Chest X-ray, AP view. Patient: 57 years old, sex M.
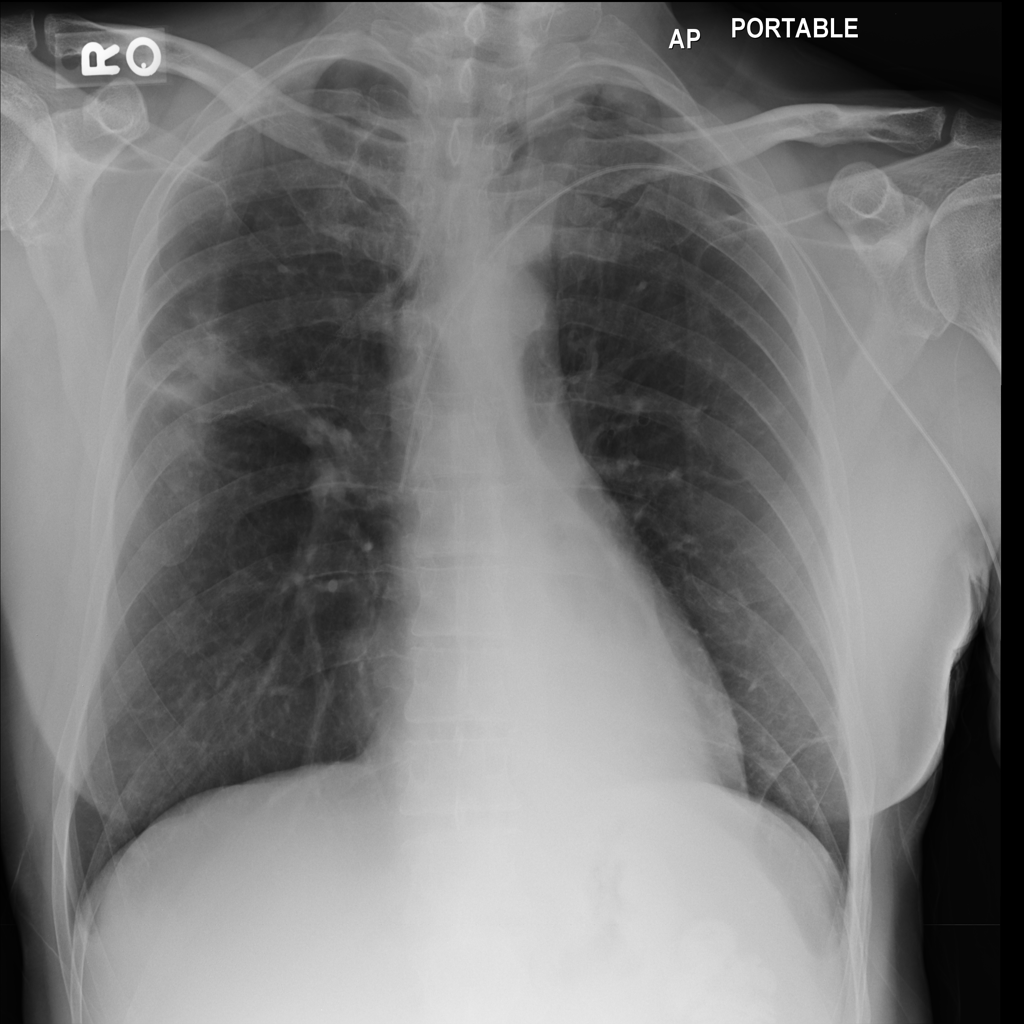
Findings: Infiltration